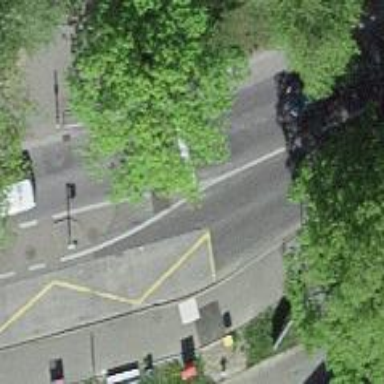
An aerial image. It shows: Bus stop with designated stop position for public transport.